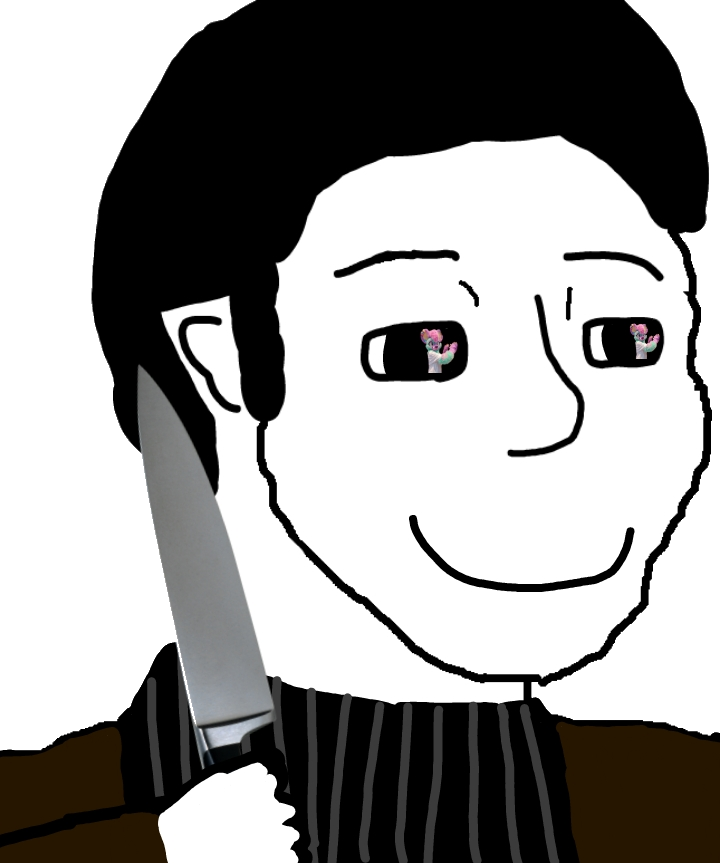
Label: 5_Oomer